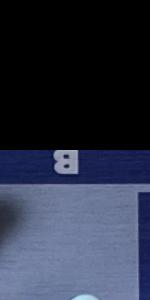
Label: Empty